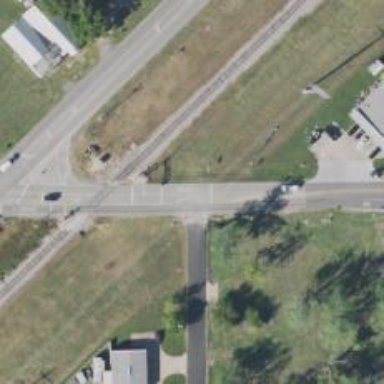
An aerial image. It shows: Secondary road.